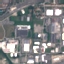
Land use / land cover: Industrial